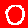
Digit: 0